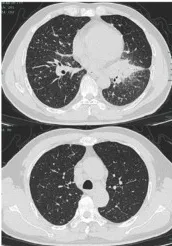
Fi (A-D) The clinical course according to CT scan findings. (A) The baseline CT scan revealed a mass in the basal segment of the lower lobe of the left lung, with no signs of pre-existing interstitial pneumonia before osimertinib therapy.
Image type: radiology (ct)